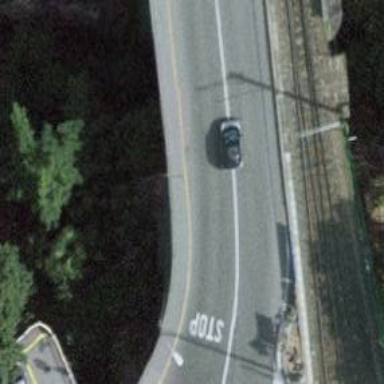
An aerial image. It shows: Secondary road crossing bridge with asphalt surface.